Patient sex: F
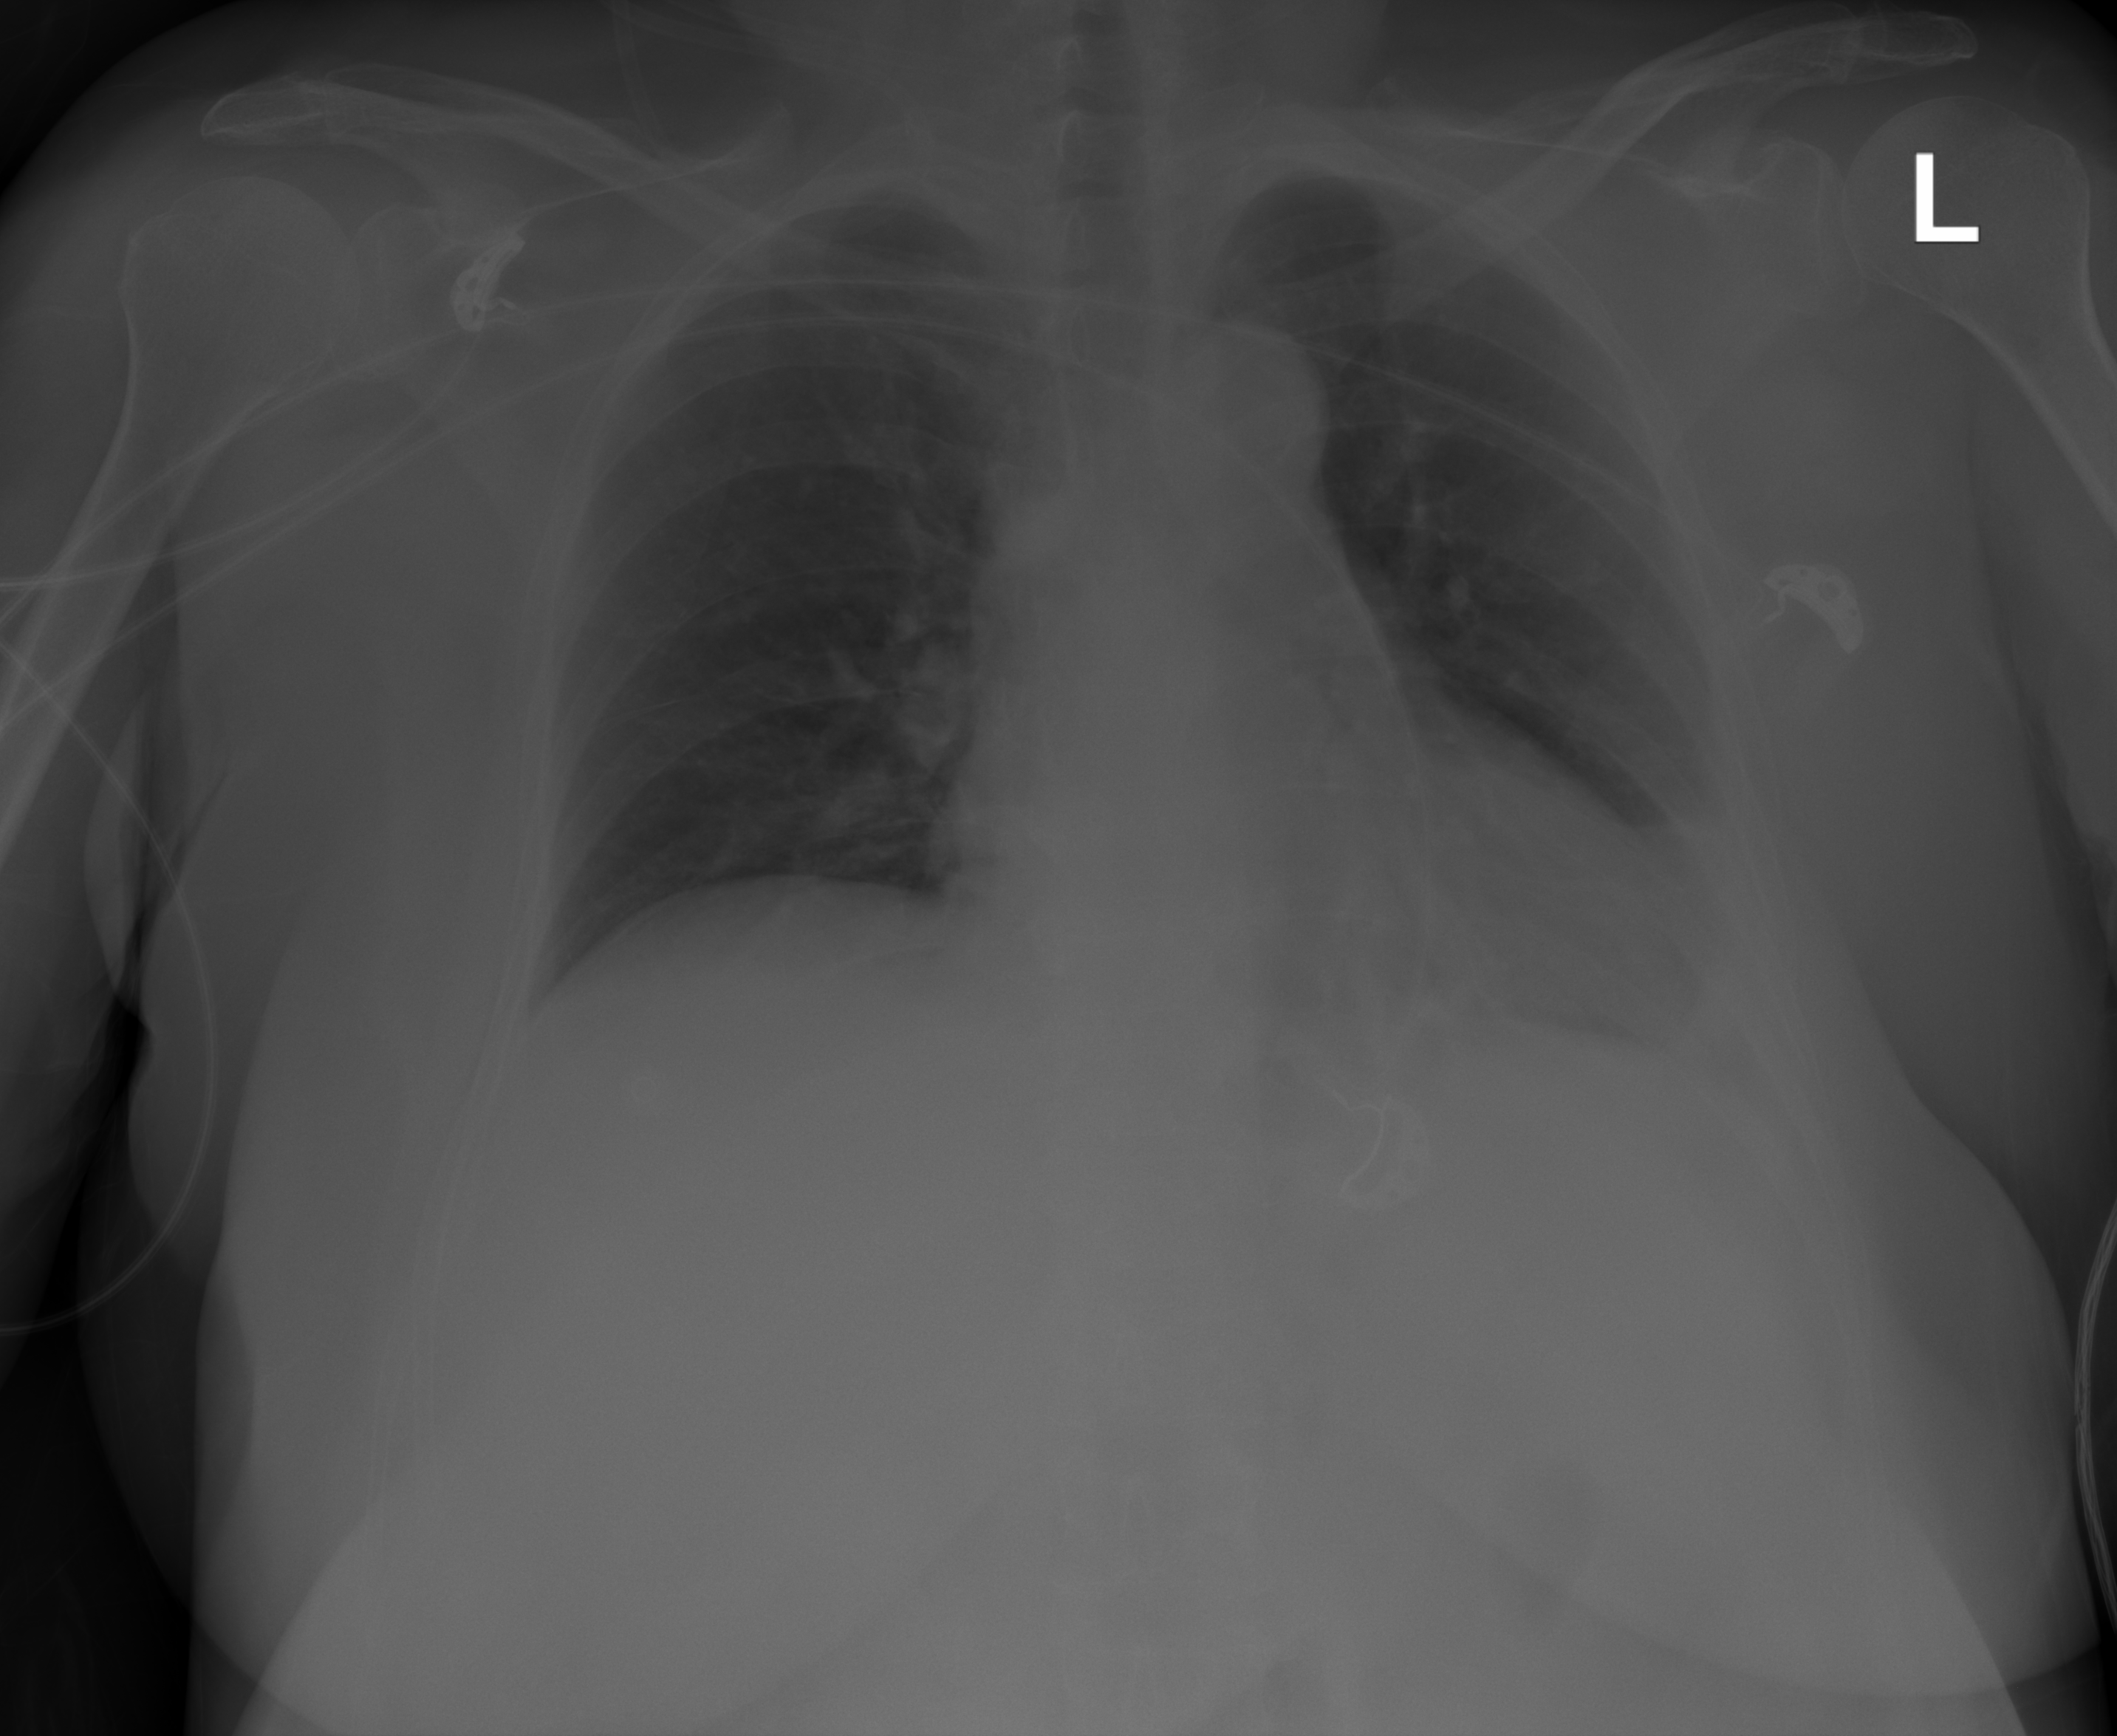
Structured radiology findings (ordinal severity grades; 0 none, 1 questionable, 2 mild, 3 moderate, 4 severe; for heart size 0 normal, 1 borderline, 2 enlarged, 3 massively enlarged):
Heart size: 0
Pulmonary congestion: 0
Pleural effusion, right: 0
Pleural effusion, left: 2
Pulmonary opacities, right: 0
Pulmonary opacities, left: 0
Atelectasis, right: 0
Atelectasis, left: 2